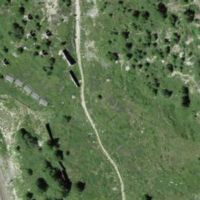
EUNIS habitat code: 31
Species observed at this site:
Vaccinium uliginosum
Campanula barbata